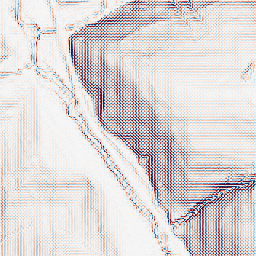
Category: wavelet
Decomposition family: wavelet_biorthogonal
Decomposition parameters: wavelet: bior1.3
level: 2
Upsampling method: lanczos
Upsampling parameters: scale: 2
Upsampling scale: 2